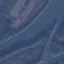
Land use / land cover class: River